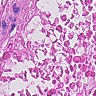
Metastatic tissue present: no